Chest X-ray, AP view. Patient: 60 years old, sex F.
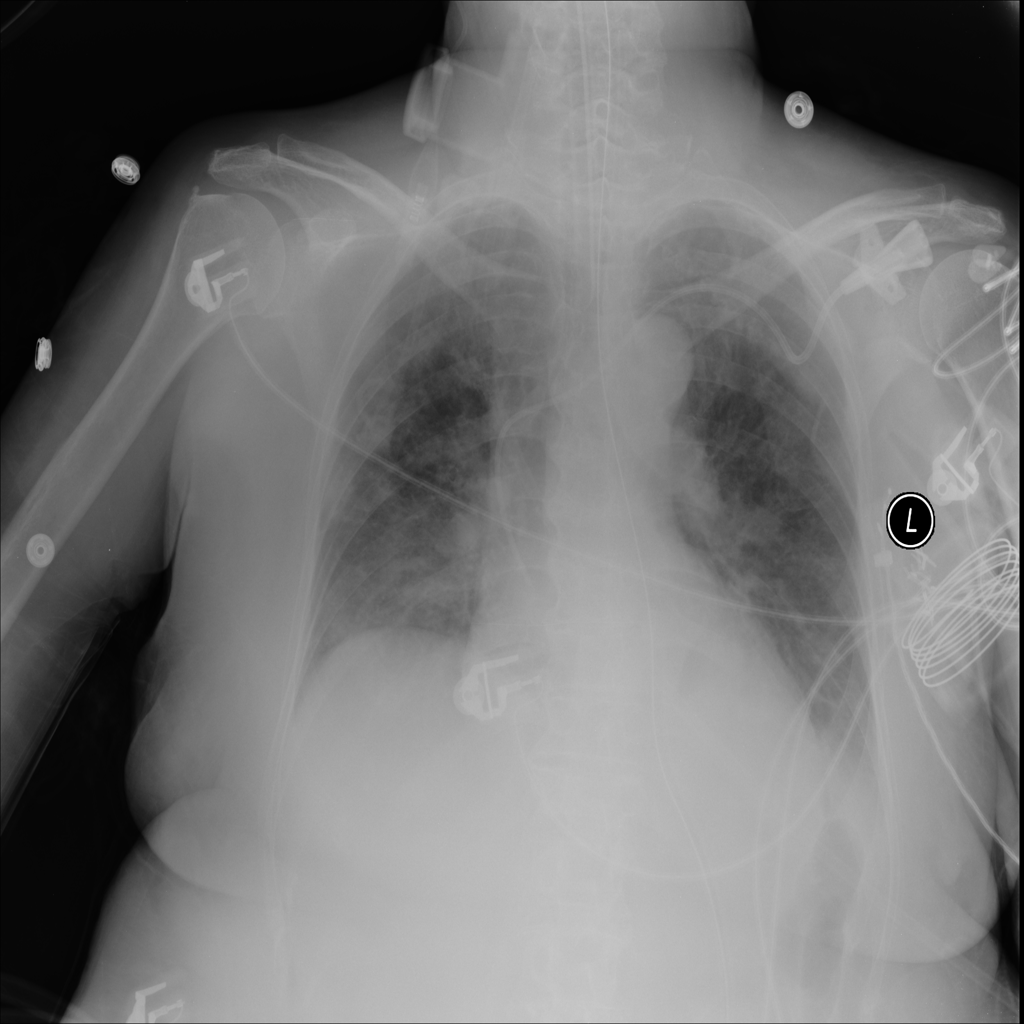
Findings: No Finding